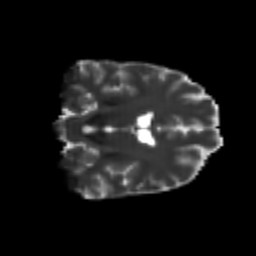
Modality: T2w
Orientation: coronal
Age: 25
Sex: female
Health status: healthy
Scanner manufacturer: philips
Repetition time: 7.389 s
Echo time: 0.08599 s